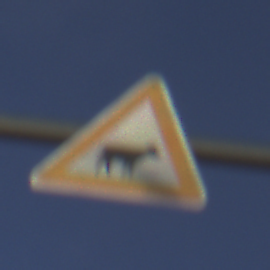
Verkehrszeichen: ViehtriebLinks
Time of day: SunriseSunset
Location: Outdoor (Nature)
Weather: PartlyCloudy
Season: NotSpecified
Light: Natural